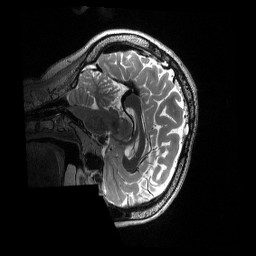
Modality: T2w
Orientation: sagittal
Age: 38
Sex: female
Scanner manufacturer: siemens
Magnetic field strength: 3 T
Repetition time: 3.2 s
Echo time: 0.563 s